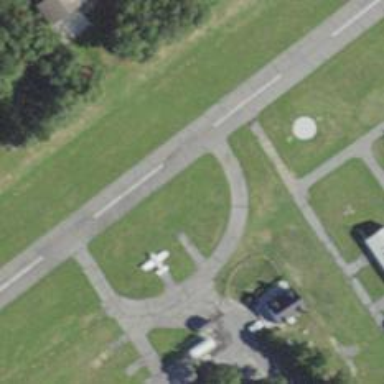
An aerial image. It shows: Asphalt runway at the airport.